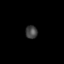
Tissue: skin
Cell type: Epithelial cells
Senescence score: 0.2111
Nuclear area (px): 151
Mean DAPI intensity: 66.887